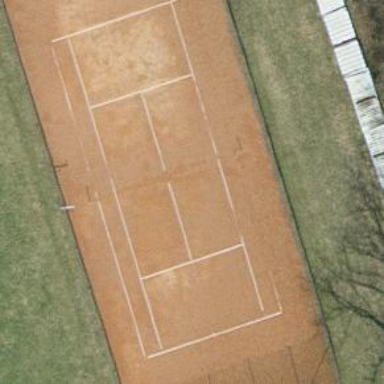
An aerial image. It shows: Tennis court in leisure pitch.